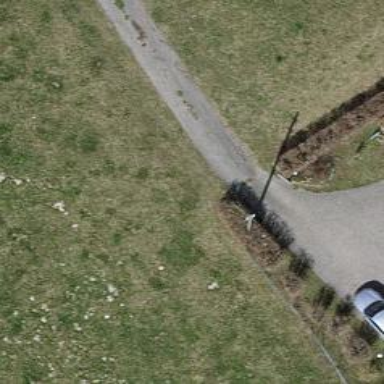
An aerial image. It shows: Driveway.